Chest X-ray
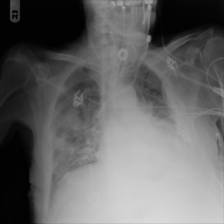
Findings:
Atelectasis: negative
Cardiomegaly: negative
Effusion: positive
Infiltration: positive
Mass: negative
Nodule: negative
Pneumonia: negative
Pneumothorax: negative
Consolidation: negative
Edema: negative
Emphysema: negative
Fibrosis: negative
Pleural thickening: negative
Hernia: negative